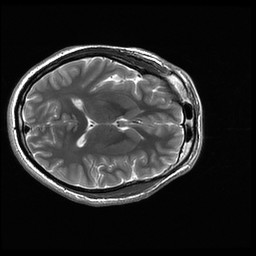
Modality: T2w
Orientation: axial
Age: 27
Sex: male
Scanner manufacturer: ge
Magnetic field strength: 3 T
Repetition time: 5.192 s
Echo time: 0.1003 s